Question: I have a very simple stacked matplotlib bar plot embedded in PyQt Canvas. I am trying to get the corresponding label of the bar area (rectangle) based on the click. But I would always be getting when I try to print the information from the event. Ideally I would like to see the corresponding label on the bar attached in the code.
For example when you click the bar it should print
'''
import sys
import matplotlib.pyplot as plt
from PyQt4 import QtGui
from matplotlib.figure import Figure
from matplotlib.backends.backend_qt4agg import FigureCanvasQTAgg as FigureCanvas
def on_pick(event):
print event.artist.get_label()
def main():
app = QtGui.QApplication(sys.argv)
w = QtGui.QWidget()
w.resize(640, 480)
w.setWindowTitle('Pick Test')
fig = Figure((10.0, 5.0), dpi=100)
canvas = FigureCanvas(fig)
canvas.setParent(w)
axes = fig.add_subplot(111)
# bind the pick event for canvas
fig.canvas.mpl_connect('pick_event', on_pick)
p1 = axes.bar(1,6,picker=2,label='a1')
p2 = axes.bar(1,2, bottom=6,color='gray',picker=1,label='a2')
axes.set_ylim(0,10)
axes.set_xlim(0,5)
w.show()
sys.exit(app.exec_())
if __name__ == '__main__':
main()
'''

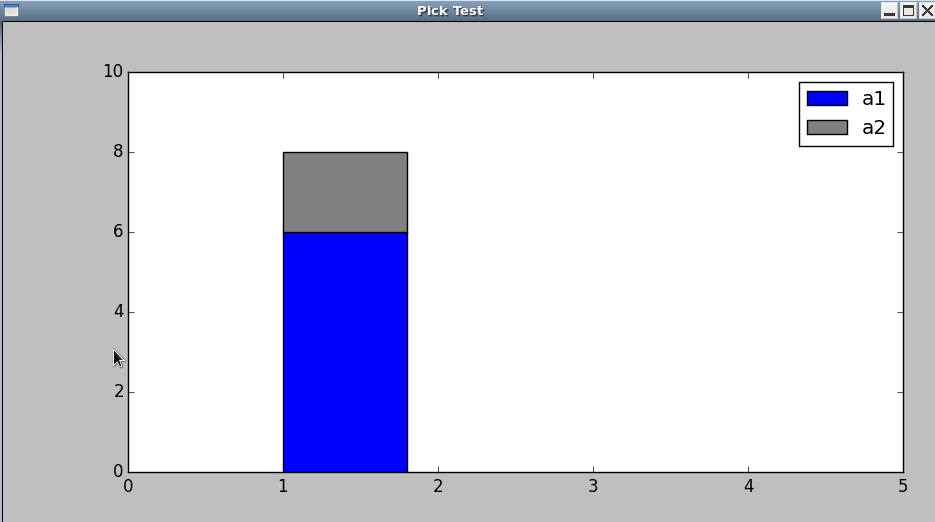
Answer: This gets a little tricky because 'bar' is a complex plot object that is really composed of multiple components.
You can use <URL> to get all the artists and labels for the axes. Then you can look so see which group your current artist belongs to.
So your callback may look something like this.
'''
def on_pick(event)
rect = event.artist
# Get the artists and the labels
handles,labels = rect.axes.get_legend_handles_labels()
# Search for your current artist within all plot groups
label = [label for h,label in zip(handles, labels) if rect in h.get_children()]
# Should only be one entry but just double check
if len(label) == 1:
label = label[0]
else:
label = None
print label
'''